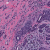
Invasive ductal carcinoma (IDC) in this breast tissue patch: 0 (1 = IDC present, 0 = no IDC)